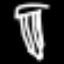
Label: pencil